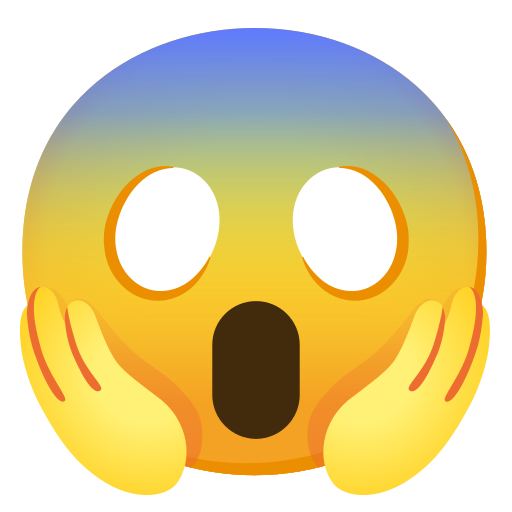
Emoji: 😱